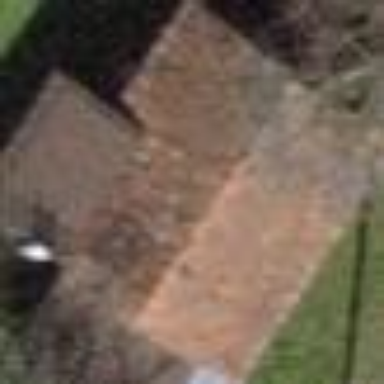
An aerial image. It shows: Hut.